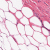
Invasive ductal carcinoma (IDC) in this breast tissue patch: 0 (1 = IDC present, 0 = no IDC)